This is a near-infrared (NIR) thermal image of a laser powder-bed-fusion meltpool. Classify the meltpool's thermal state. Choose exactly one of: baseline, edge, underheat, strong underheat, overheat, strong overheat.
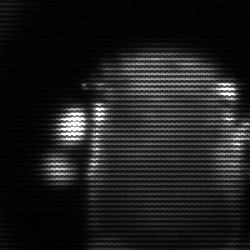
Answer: baseline